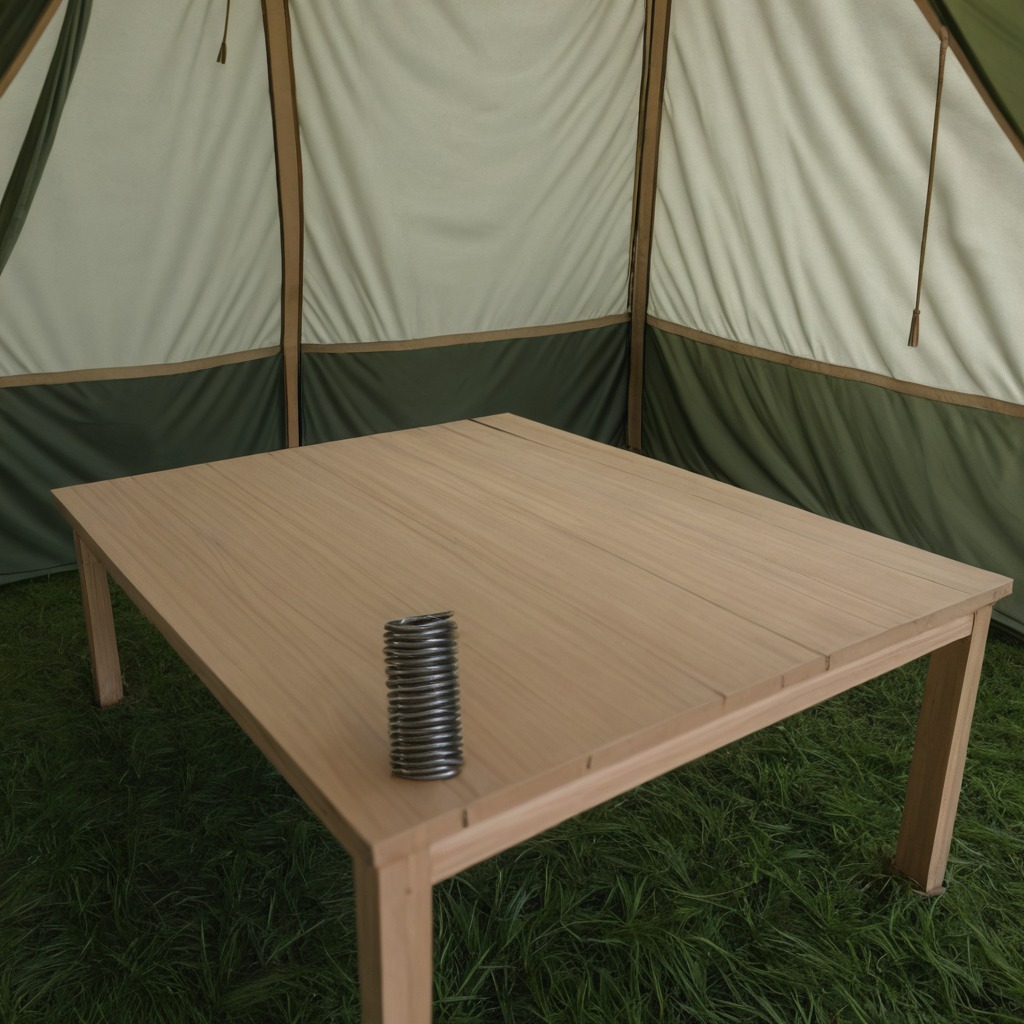
A coiled metal spring is lying on the wooden table.